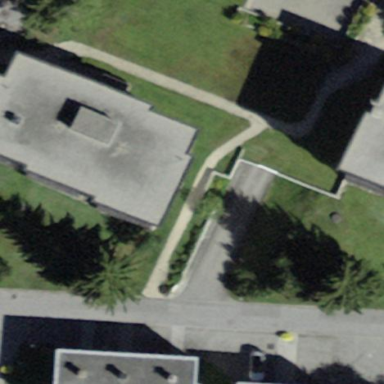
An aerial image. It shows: Building with flat roof.